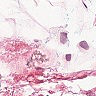
Metastatic tissue present: no